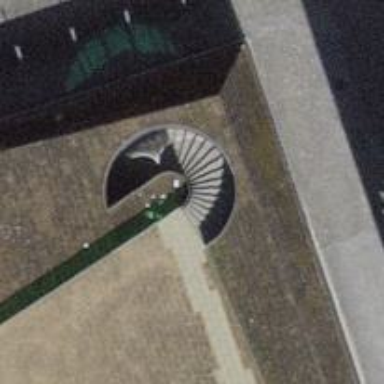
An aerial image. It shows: Tunnel footway.